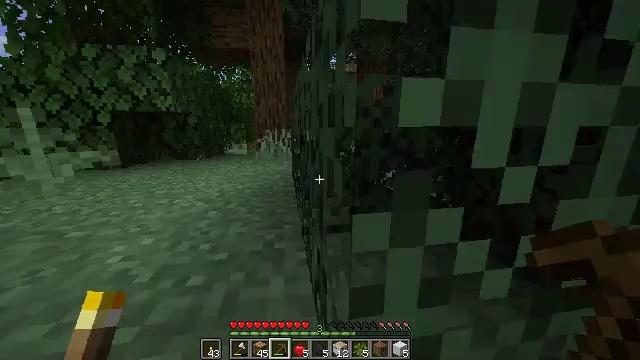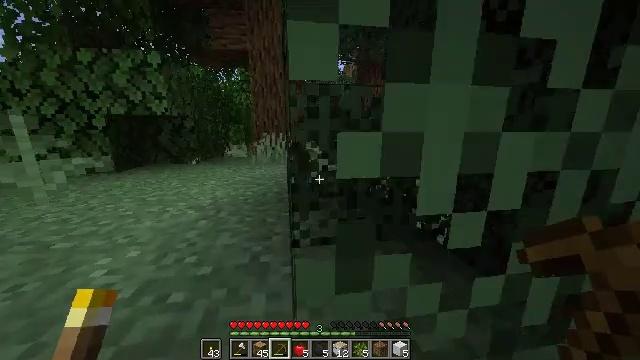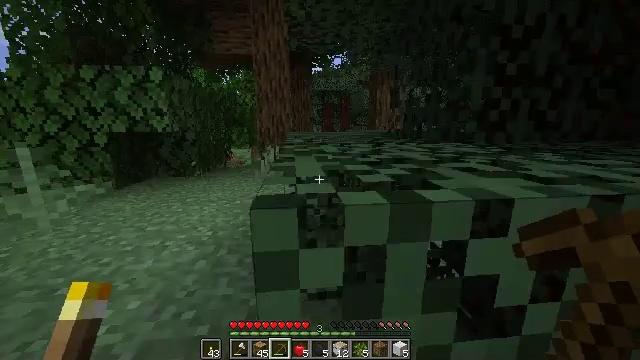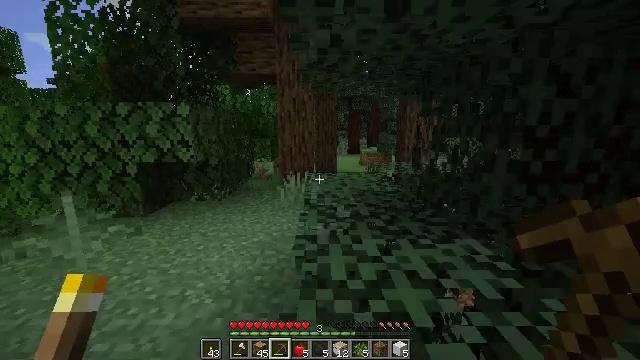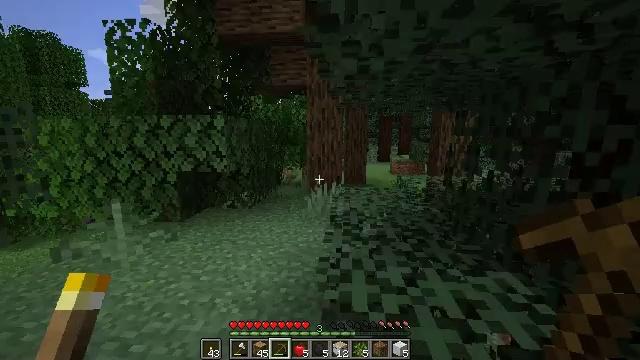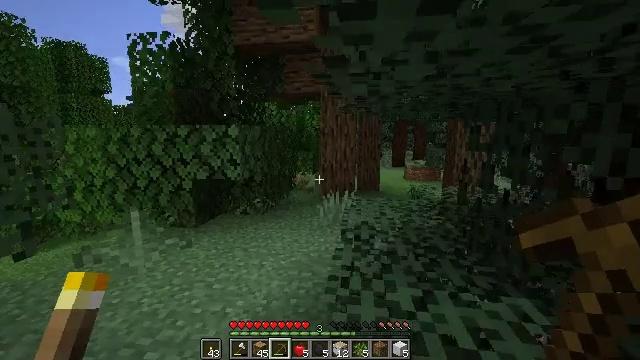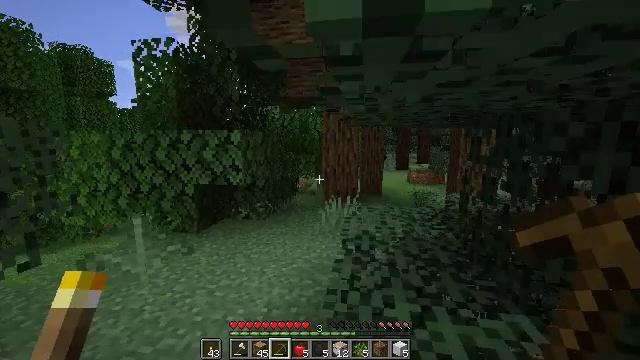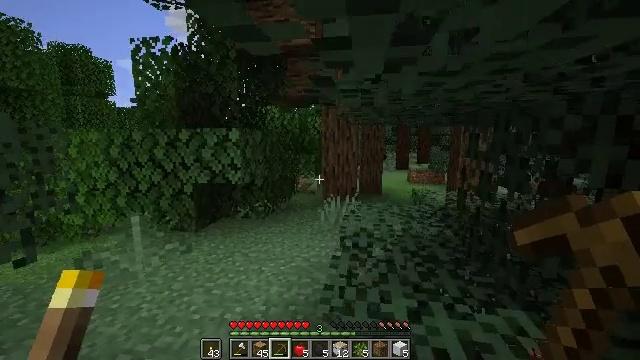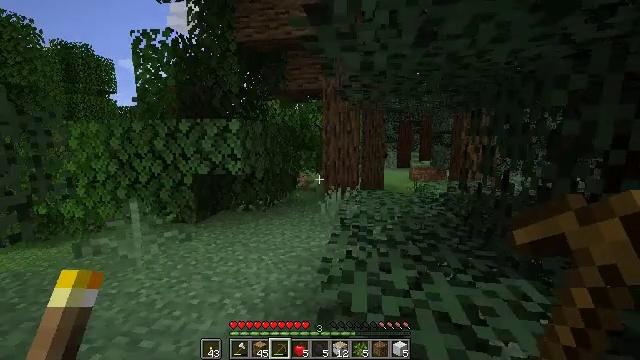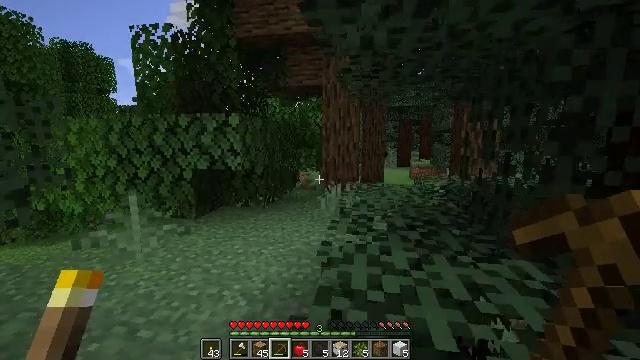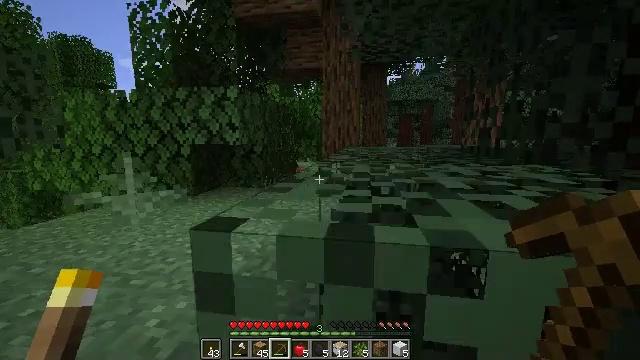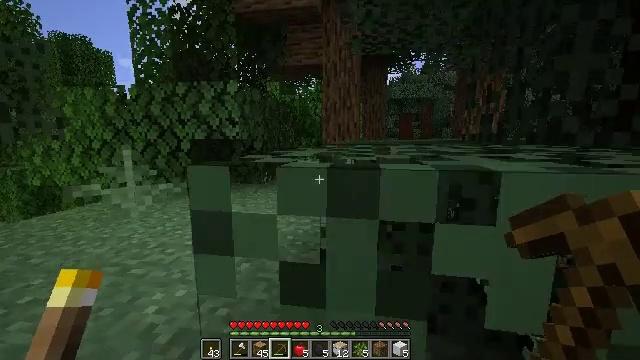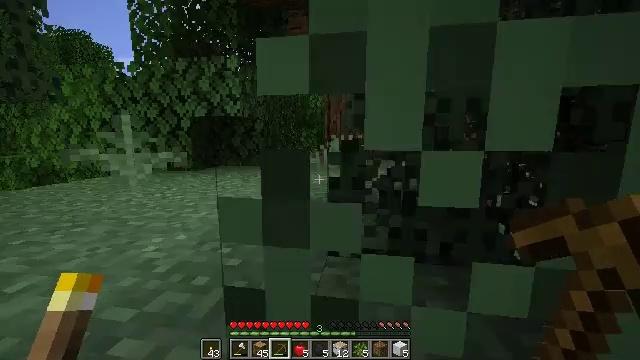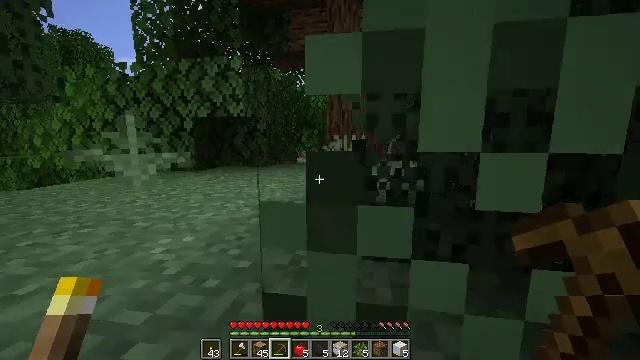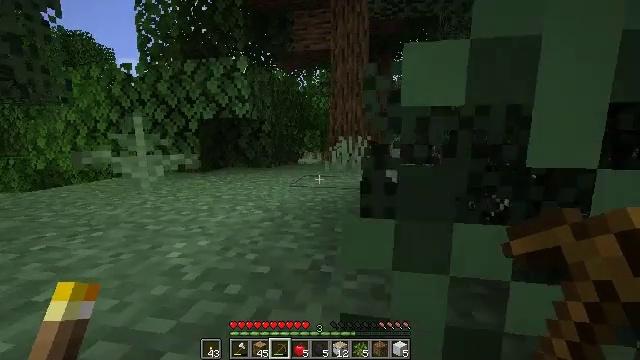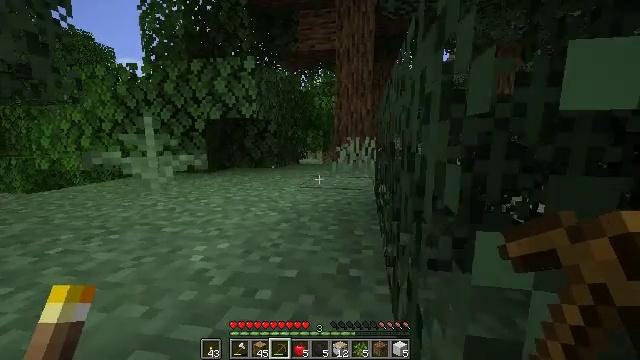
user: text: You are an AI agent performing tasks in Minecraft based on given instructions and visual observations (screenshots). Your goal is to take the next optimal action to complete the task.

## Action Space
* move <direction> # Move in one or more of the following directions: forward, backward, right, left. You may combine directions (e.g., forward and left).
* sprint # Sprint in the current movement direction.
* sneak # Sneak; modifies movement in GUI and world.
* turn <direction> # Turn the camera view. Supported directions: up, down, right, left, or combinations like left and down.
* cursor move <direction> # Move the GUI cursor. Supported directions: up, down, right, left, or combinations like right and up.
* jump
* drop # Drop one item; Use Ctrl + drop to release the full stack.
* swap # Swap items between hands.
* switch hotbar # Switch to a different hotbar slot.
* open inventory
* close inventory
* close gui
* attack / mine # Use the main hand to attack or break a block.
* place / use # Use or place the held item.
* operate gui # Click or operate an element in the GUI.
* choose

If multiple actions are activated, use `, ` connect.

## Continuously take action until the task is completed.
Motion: motion action
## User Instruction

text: Trim the tree by mining oak leaves.
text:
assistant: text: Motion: move forward, jump
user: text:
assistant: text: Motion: move forward, turn left, jump
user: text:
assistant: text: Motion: move forward, turn left, jump
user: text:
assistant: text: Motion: move forward, turn left and up, jump
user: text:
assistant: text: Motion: move forward, turn left
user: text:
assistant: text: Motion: move forward
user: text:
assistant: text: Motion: move forward
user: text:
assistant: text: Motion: move forward
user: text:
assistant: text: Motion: move forward
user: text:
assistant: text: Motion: move forward
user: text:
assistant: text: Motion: move forward and move left
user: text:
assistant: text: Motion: move forward and move left
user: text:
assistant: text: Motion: move forward and move left
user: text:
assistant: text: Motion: move forward and move left
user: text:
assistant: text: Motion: move forward and move left
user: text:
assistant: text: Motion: move forward
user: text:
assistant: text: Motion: move forward
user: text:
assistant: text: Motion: move forward, jump
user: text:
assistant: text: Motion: move forward, jump
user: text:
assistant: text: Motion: move forward, jump
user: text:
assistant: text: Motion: move forward
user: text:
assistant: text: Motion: move forward
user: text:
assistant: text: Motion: no_op
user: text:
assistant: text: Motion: turn right
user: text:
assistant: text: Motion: no_op
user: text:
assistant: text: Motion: move forward
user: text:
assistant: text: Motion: move forward, turn right
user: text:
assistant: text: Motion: no_op
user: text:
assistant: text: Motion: move forward
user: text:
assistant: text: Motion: move forward